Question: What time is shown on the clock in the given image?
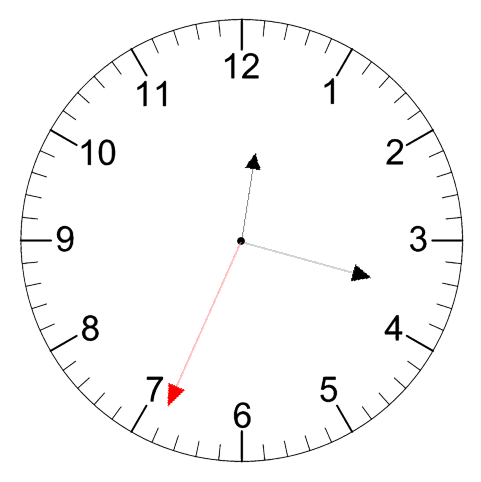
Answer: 12:17:34